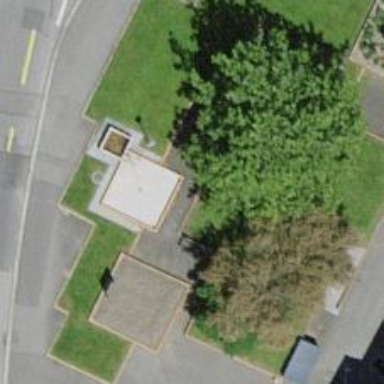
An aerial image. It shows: Beautiful fountain.